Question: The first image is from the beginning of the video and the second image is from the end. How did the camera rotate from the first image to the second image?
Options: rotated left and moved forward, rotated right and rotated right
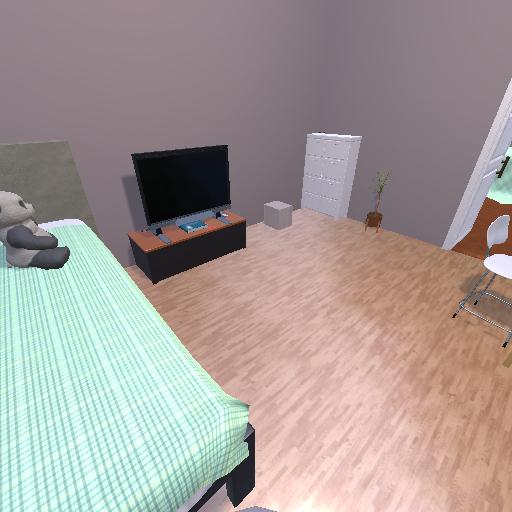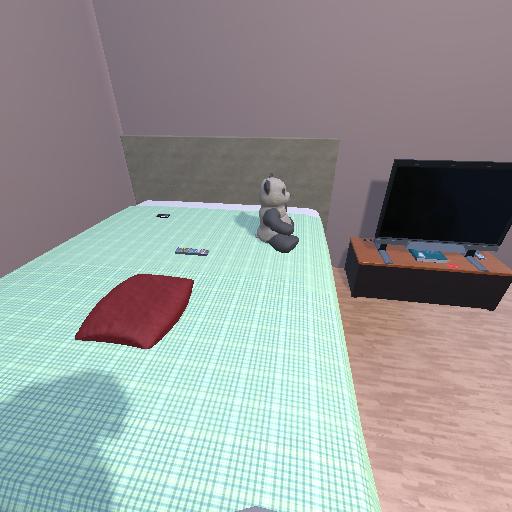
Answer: rotated left and moved forward